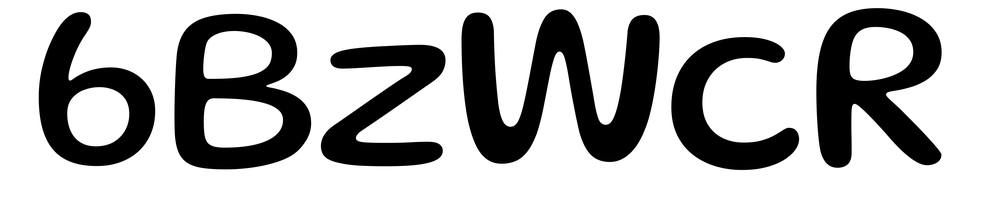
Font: Gluten_Regular